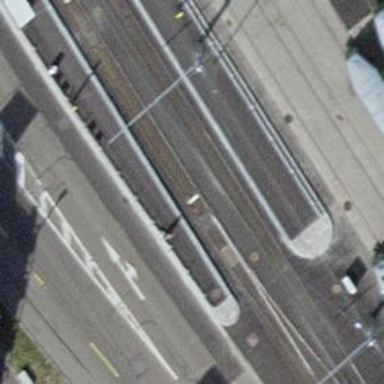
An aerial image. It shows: Tram stop with stop position for public transport.